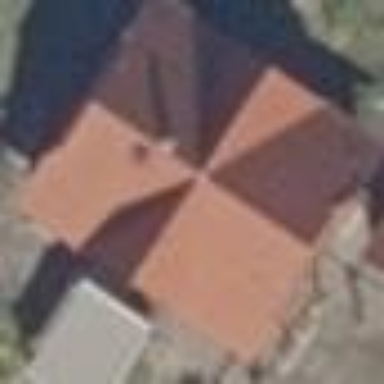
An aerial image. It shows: Residential building with gabled roof.